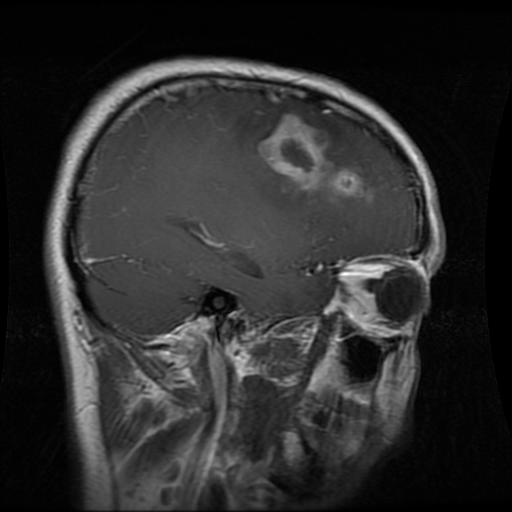
Label: glioma